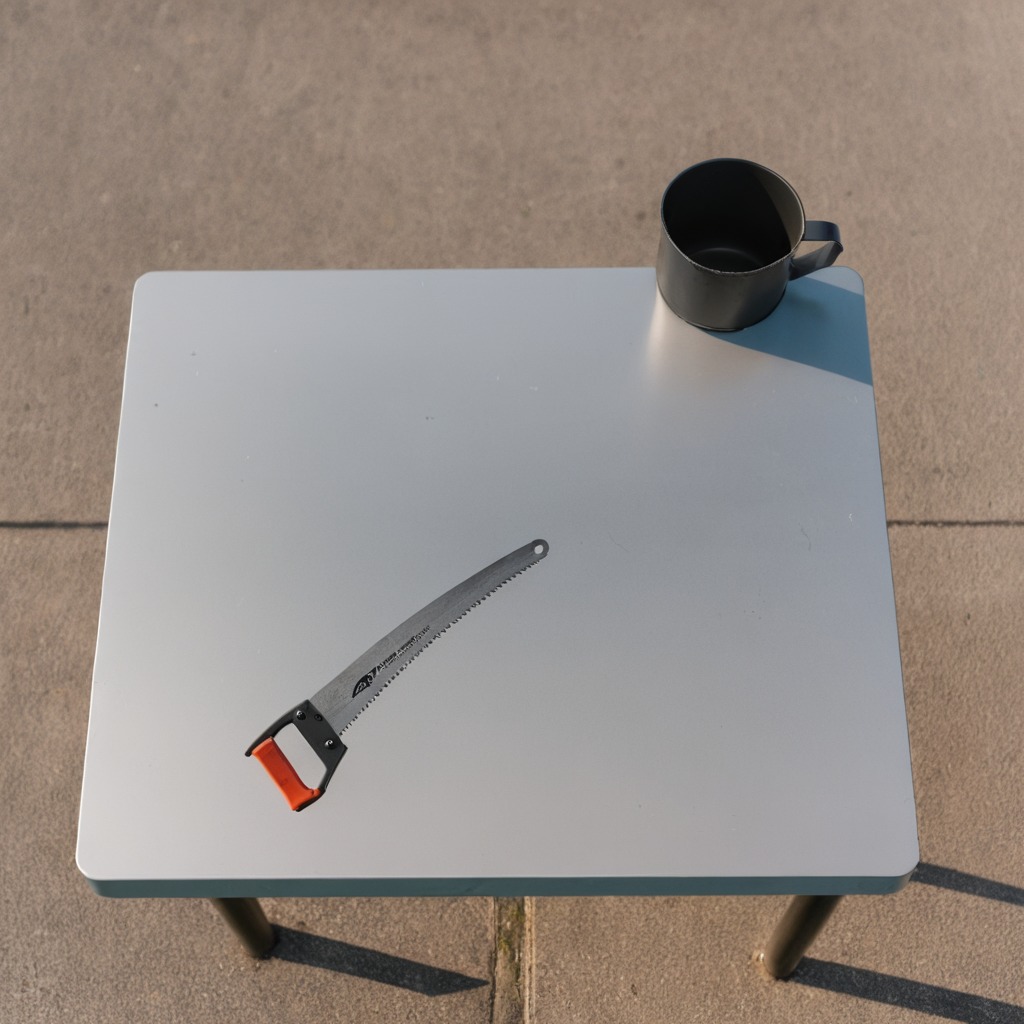
A handheld metal saw is lying on the table.